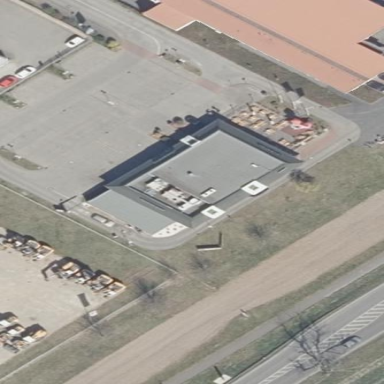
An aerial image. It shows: Commercial building housing fast food restaurant.